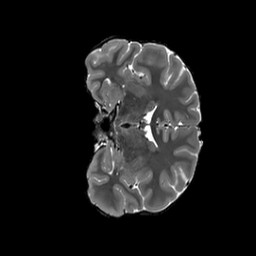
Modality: T2w
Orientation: coronal
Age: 21
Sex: male
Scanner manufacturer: siemens
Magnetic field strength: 3 T
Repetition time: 3.2 s
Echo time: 0.566 s